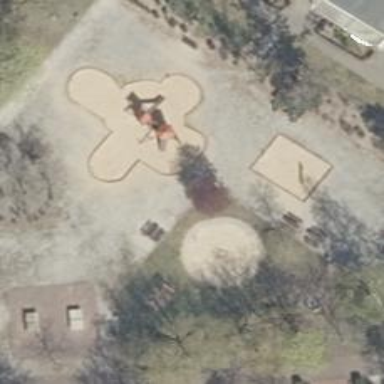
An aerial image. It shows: Playground area for leisure land.